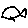
Label: fish